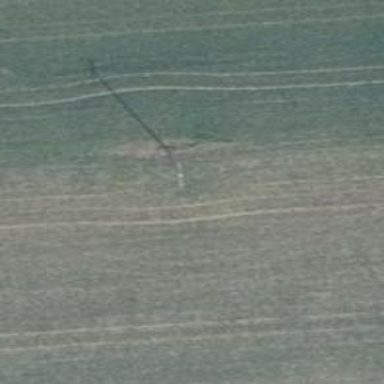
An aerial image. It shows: Minor power line.